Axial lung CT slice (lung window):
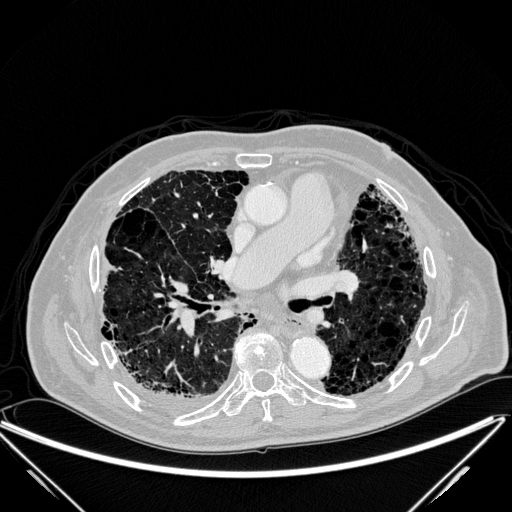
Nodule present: no